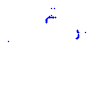
Particle: proton